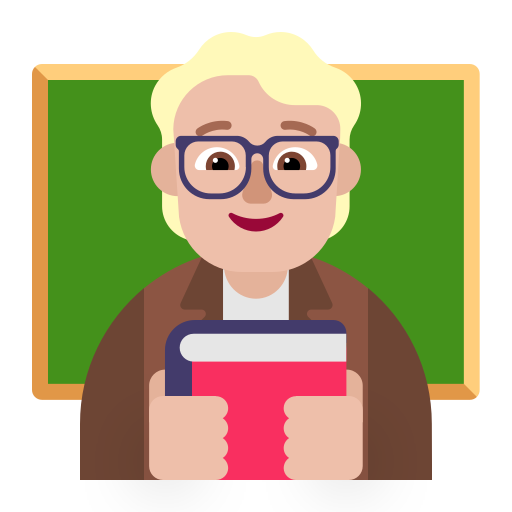
teacher flat  light